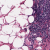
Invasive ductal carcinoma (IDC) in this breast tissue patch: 0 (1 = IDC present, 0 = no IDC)